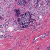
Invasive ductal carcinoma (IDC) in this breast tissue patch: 0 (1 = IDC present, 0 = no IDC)